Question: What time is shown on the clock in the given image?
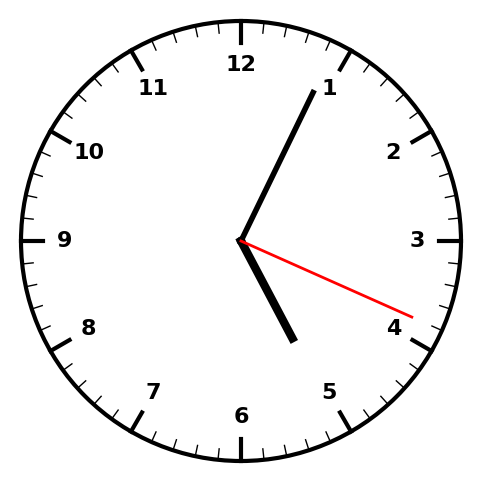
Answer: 05:04:19